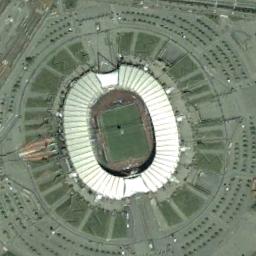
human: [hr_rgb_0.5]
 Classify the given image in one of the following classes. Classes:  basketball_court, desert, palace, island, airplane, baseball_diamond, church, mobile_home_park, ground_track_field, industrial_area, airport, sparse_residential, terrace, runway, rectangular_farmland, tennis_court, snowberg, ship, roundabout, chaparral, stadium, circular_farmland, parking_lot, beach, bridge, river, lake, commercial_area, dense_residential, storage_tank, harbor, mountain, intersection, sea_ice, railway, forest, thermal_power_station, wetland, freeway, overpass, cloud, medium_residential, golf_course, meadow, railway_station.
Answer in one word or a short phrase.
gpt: stadium